Question: I'm trying to write a CSS and JavaScript to center divs inside the class 'viralign' vertically.
'''
<div id="welcome" class="width80 pad5">
<div class="col-3 vircon">
<div class="viralign">
<div>
image here
</div>
<div>
text
</div>
</div>
</div>
<div class="col-3 vircon">
<div class="viralign">
<div>
image here
</div>
<div>
text
</div>
</div>
</div>
<div class="col-3 vircon">
<div class="viralign">
<div>
image here
</div>
<div>
text
</div>
</div>
</div>
</div>
'''
'''
.width80{
width:80%;
margin:0px auto;}
.pad5{padding:5px;}
.col-3{
width:33.33%;
}
'''
'''
function virAlignNavBar(){
var vircon = document.getElementsByClassName('vircon');
var viralign = document.getElementsByClassName('viralign');
for(var i=0; i < vircon.length; i++){
var x=vircon[i].offsetHeight;
var y=viralign[i].offsetHeight;
viralign[i].style.top=((x/2)-(y/2)+"px");
viralign[i].style.position="absolute";
vircon[i].style.position="relative";
}
}
'''
The problem is that all divs with class 'vircon' appear above each other.
How can I solve this?
<URL>

I need the divs to be like this. the 'col-3' class devides the area between the three divs,and the functoin makes the area above each of the three divs equal to the ares below it.
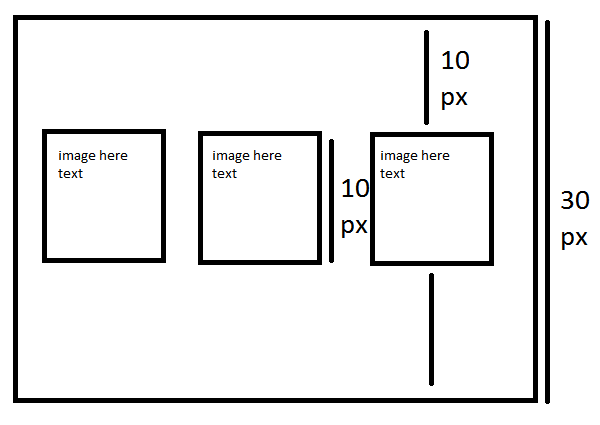
Answer: You must add 'float="right"' to your function.
<URL>